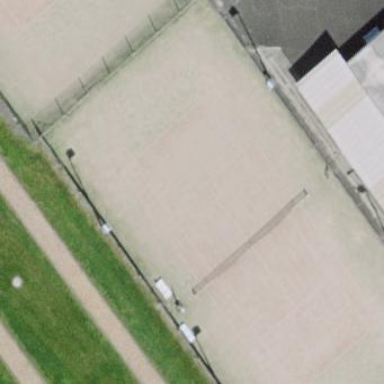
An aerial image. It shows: Clay tennis court on the leisure land pitch.